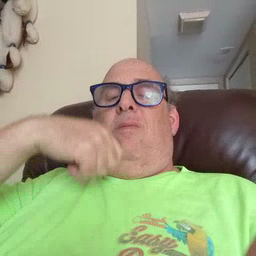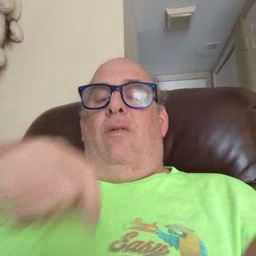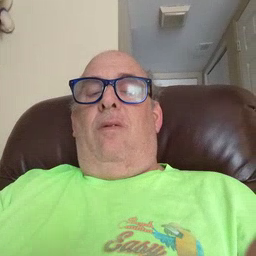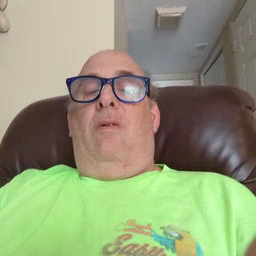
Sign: zipper